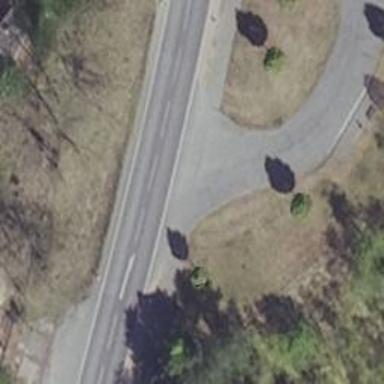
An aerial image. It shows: Asphalt sidewalk.